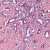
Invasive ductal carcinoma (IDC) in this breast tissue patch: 1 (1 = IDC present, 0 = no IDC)